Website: crate-barrel
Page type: billing-address
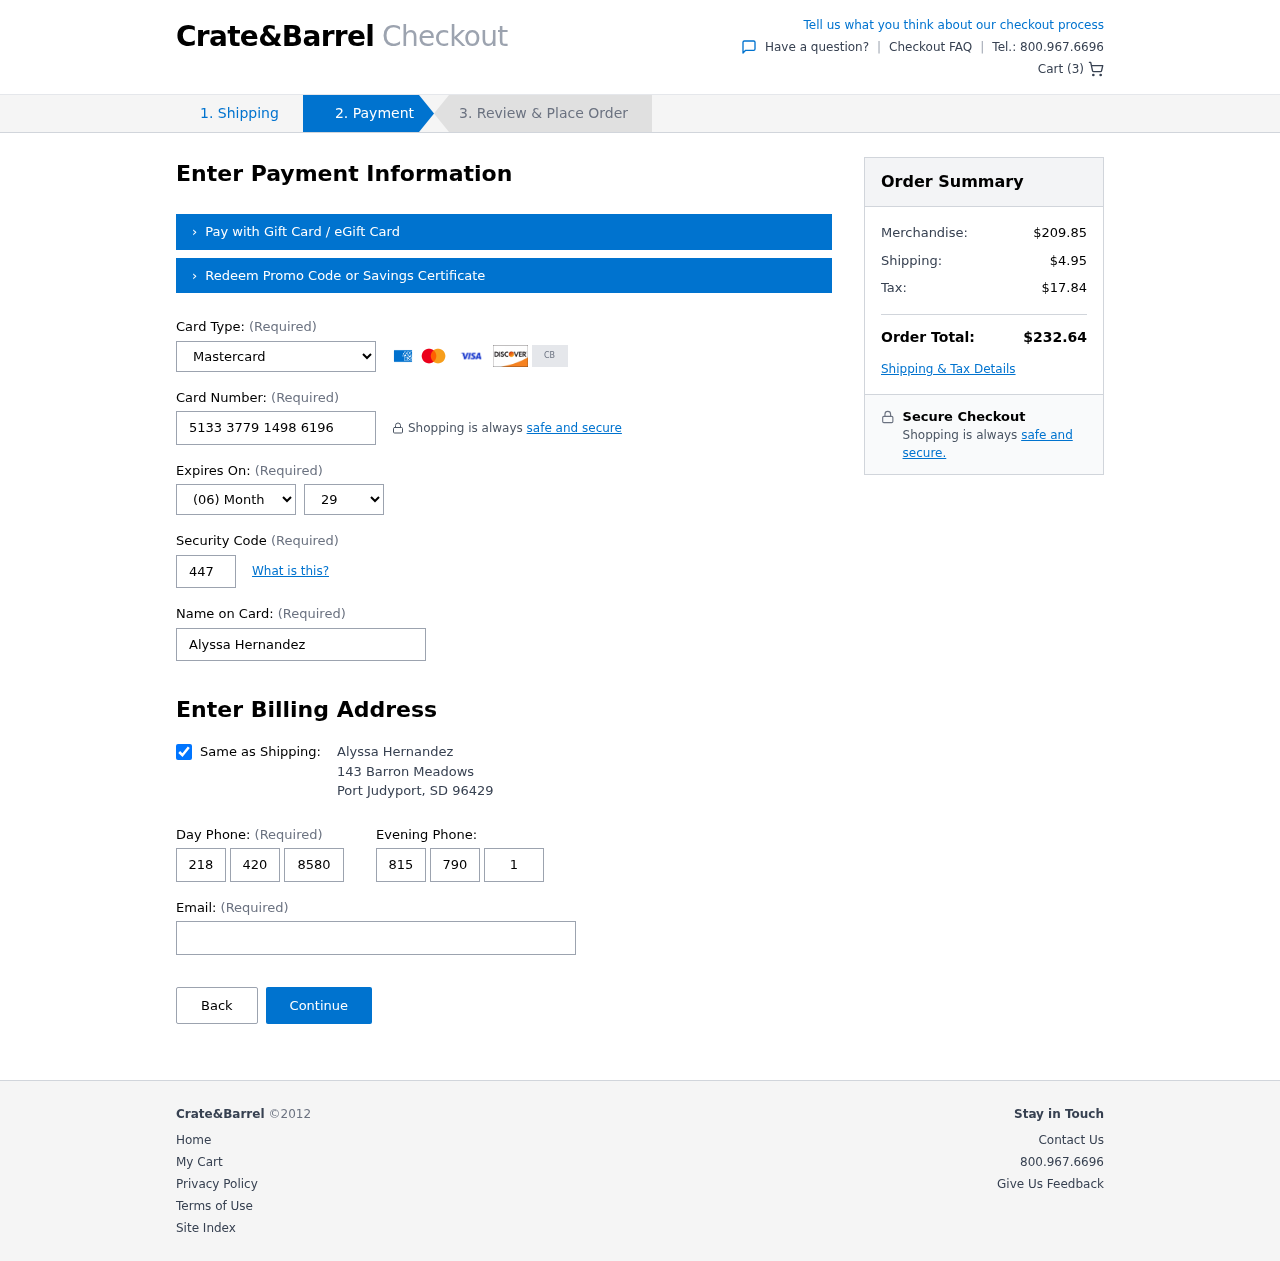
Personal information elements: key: PII_CARD_CVV
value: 447
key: PII_CARD_EXPIRY_MONTH
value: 06
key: PII_CARD_EXPIRY_YEAR
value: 29
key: PII_CARD_NUMBER
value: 5133 3779 1498 6196
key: PII_CARD_TYPE
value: Mastercard
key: PII_CITY
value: Port Judyport
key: PII_EMAIL
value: ahernandez@hotmail.com
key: PII_FULLNAME
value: Alyssa Hernandez
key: PII_PHONE_ALT_AREA
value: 815
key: PII_PHONE_ALT_PREFIX
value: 790
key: PII_PHONE_ALT_SUFFIX
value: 1369
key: PII_PHONE_AREA
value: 218
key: PII_PHONE_PREFIX
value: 420
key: PII_PHONE_SUFFIX
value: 8580
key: PII_POSTCODE
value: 96429
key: PII_STATE_ABBR
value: SD
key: PII_STREET
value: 143 Barron Meadows
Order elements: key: ORDER_NUM_ITEMS
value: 3
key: ORDER_SUBTOTAL
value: $209.85
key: ORDER_SHIPPING_COST
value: $4.95
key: ORDER_TAX
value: $17.84
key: ORDER_TOTAL
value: $232.64